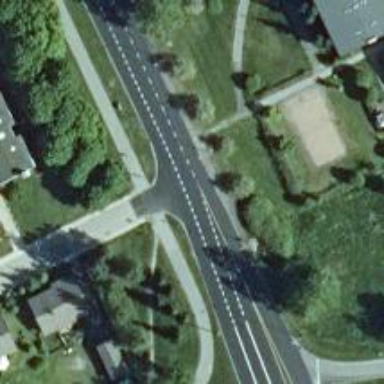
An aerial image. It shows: Road with "give way" sign.